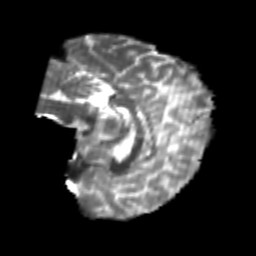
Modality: T2w
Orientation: sagittal
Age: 24
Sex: female
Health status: healthy
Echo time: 0.074 s